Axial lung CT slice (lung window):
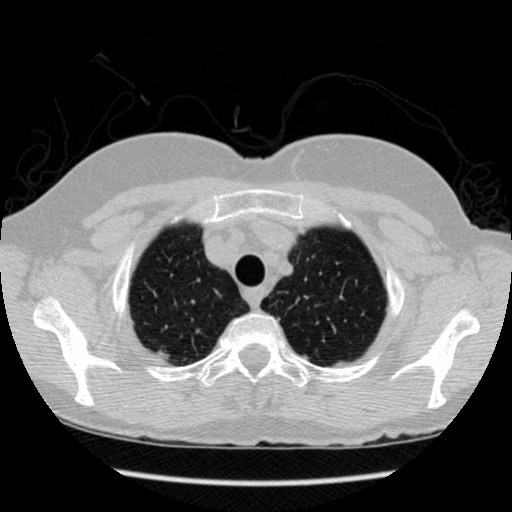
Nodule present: no